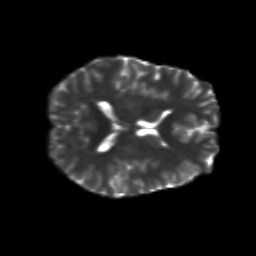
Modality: T2w
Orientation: axial
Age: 25
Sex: female
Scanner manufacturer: siemens
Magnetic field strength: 3 T
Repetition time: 8.8 s
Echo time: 0.085 s